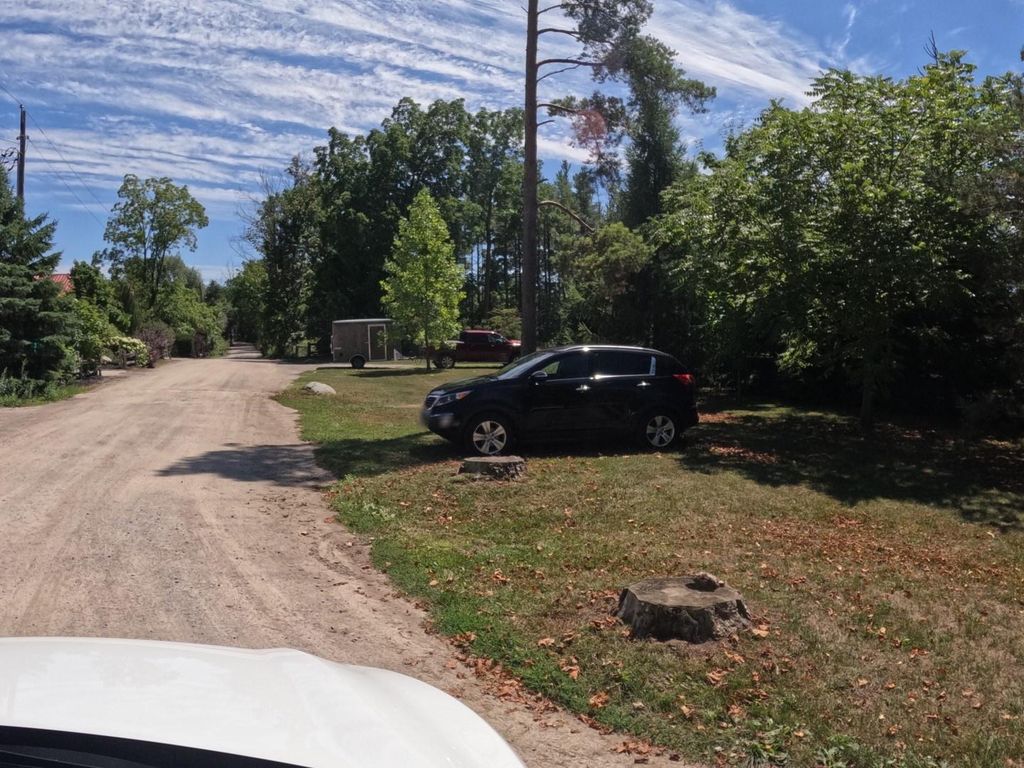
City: kitchener-waterloo